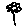
Label: flower